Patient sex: M
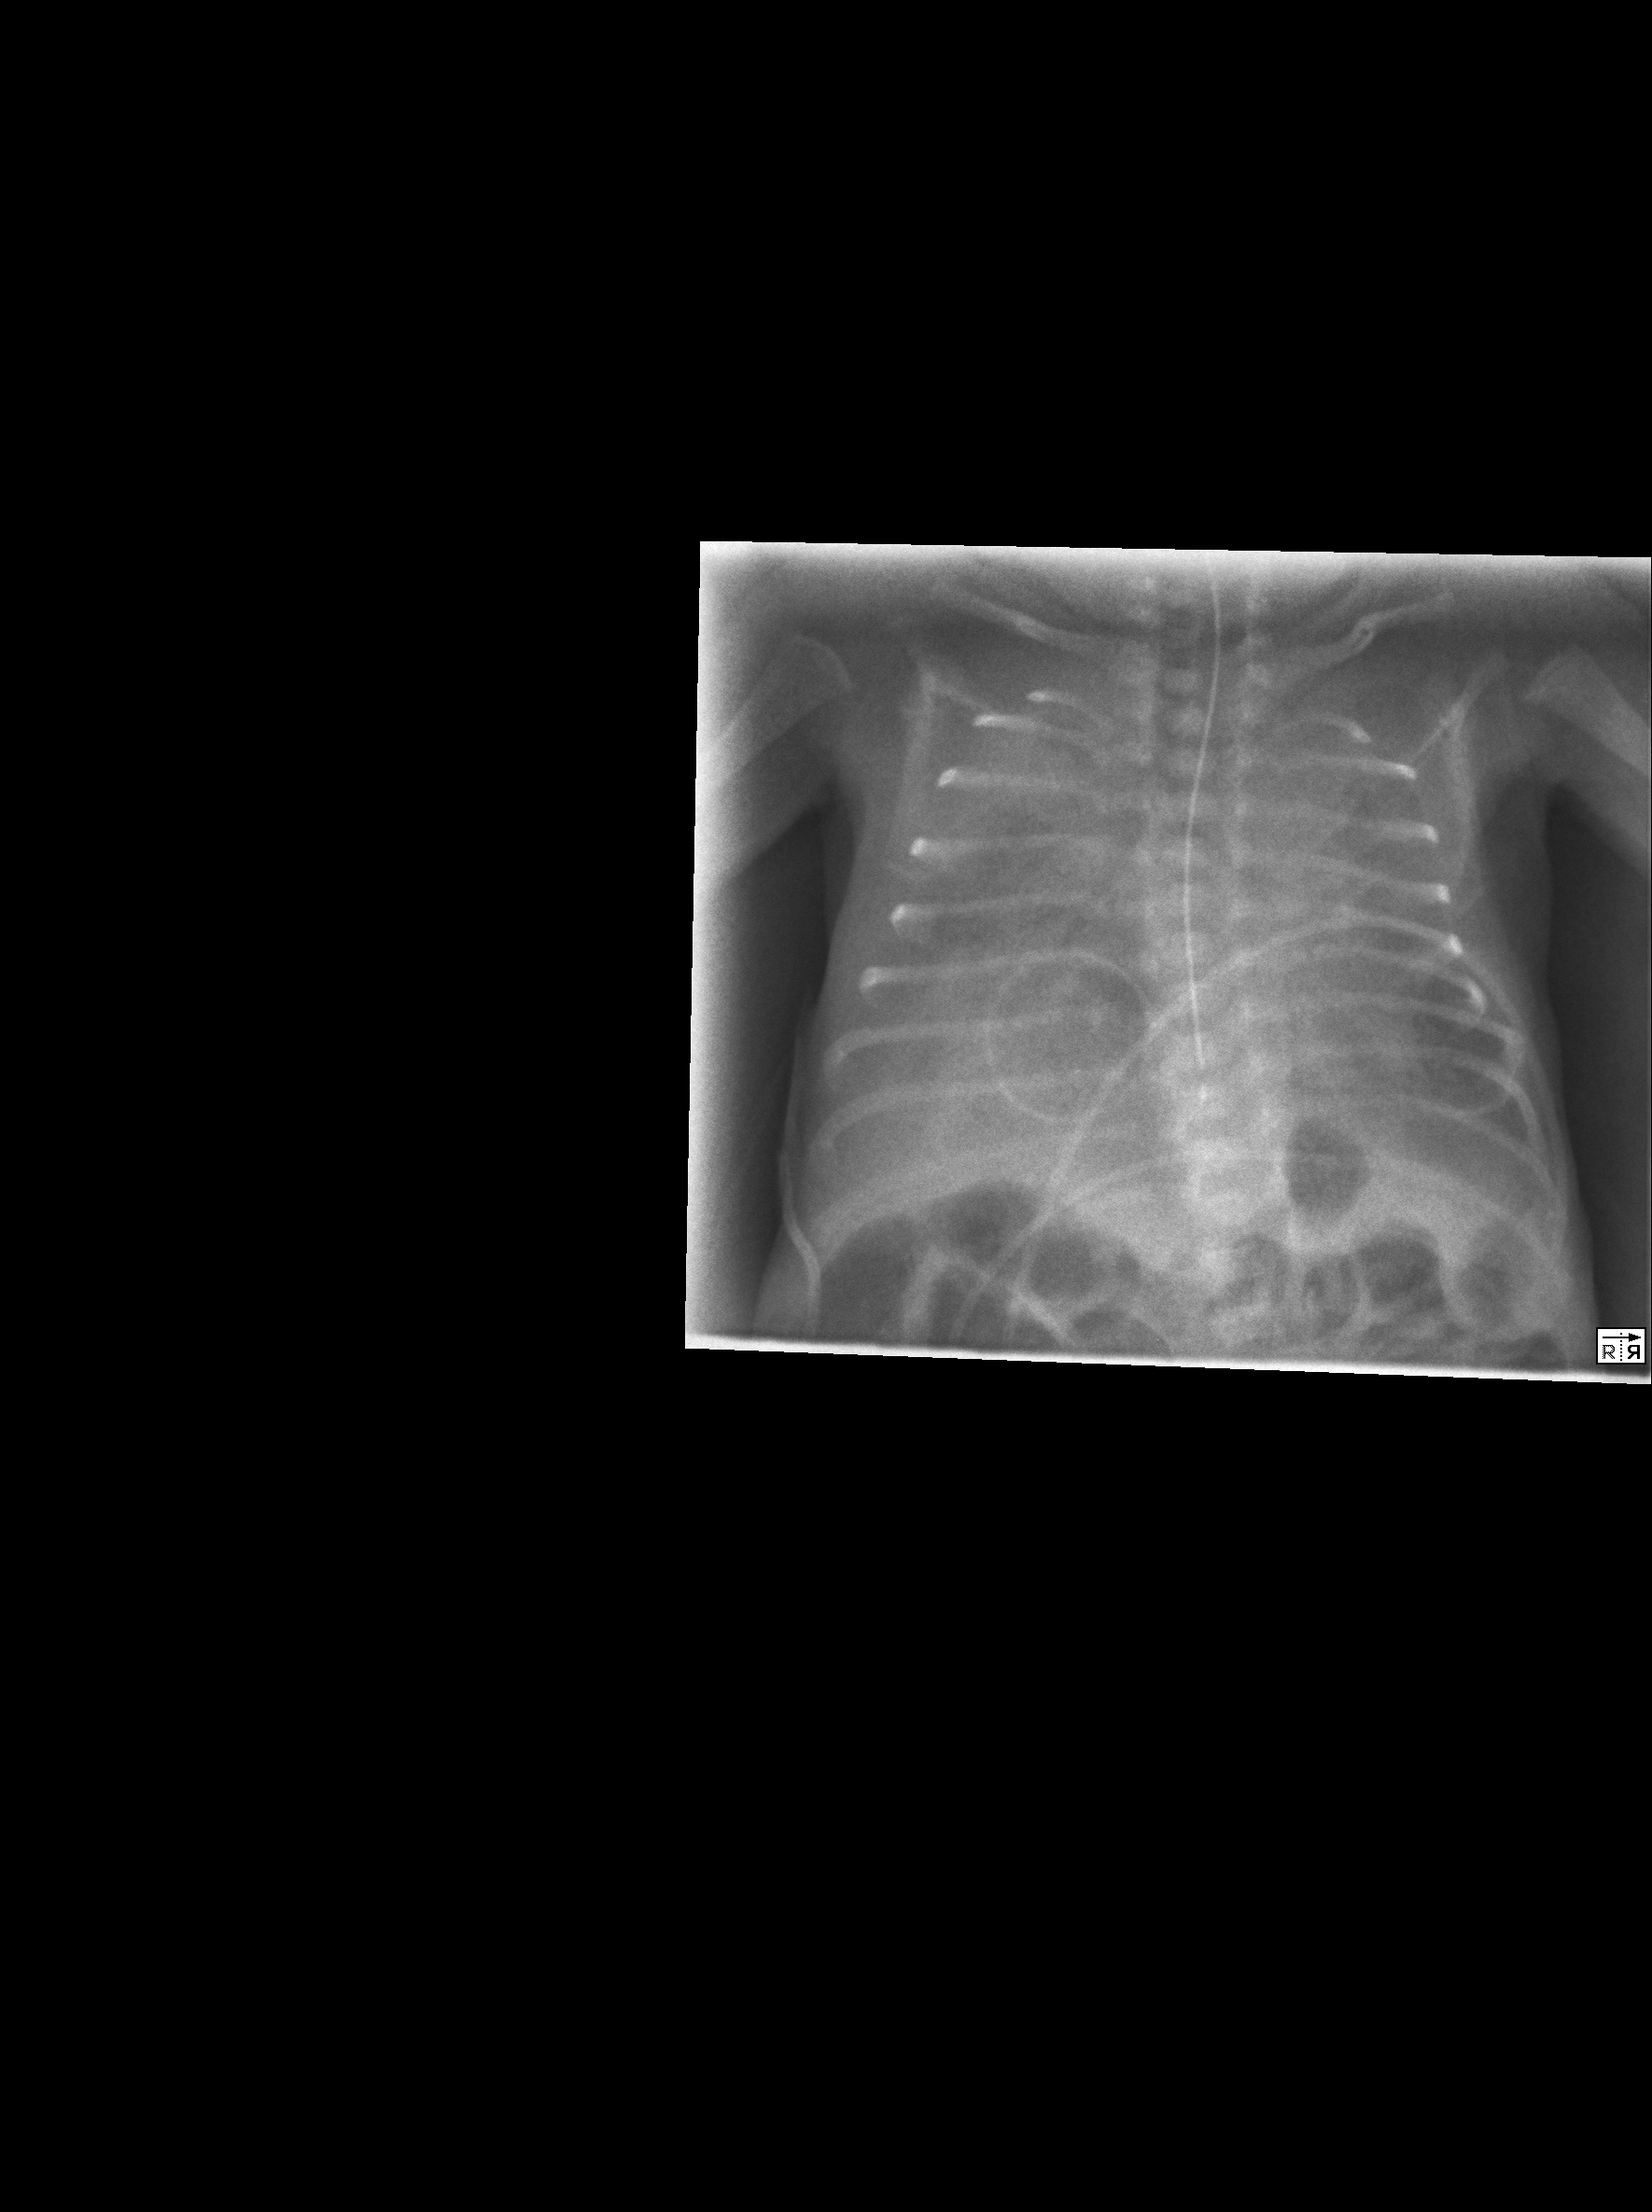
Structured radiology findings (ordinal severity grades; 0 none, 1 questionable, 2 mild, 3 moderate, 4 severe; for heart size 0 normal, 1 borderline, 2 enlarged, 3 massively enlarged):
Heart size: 0
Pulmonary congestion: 0
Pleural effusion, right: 0
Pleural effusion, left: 0
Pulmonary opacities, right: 3
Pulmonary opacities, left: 3
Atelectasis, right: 3
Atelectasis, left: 3